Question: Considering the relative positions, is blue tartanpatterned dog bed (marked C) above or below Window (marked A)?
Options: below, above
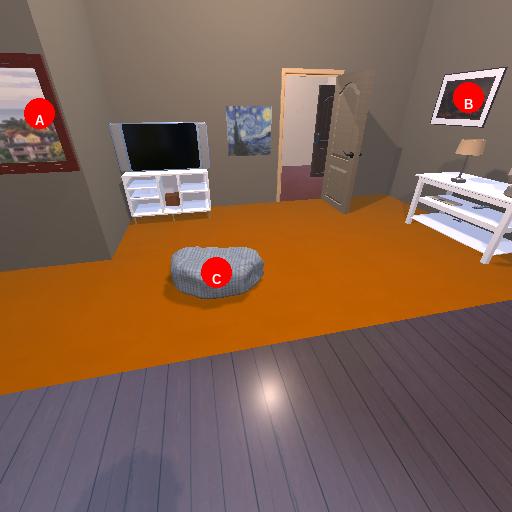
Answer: below